Question: In the Django admin index page, the app and its models will normally be listed. How can the model objects also be listed in this index page? Instead of displaying just the app, I want to also display its model objects. How should it be customized?

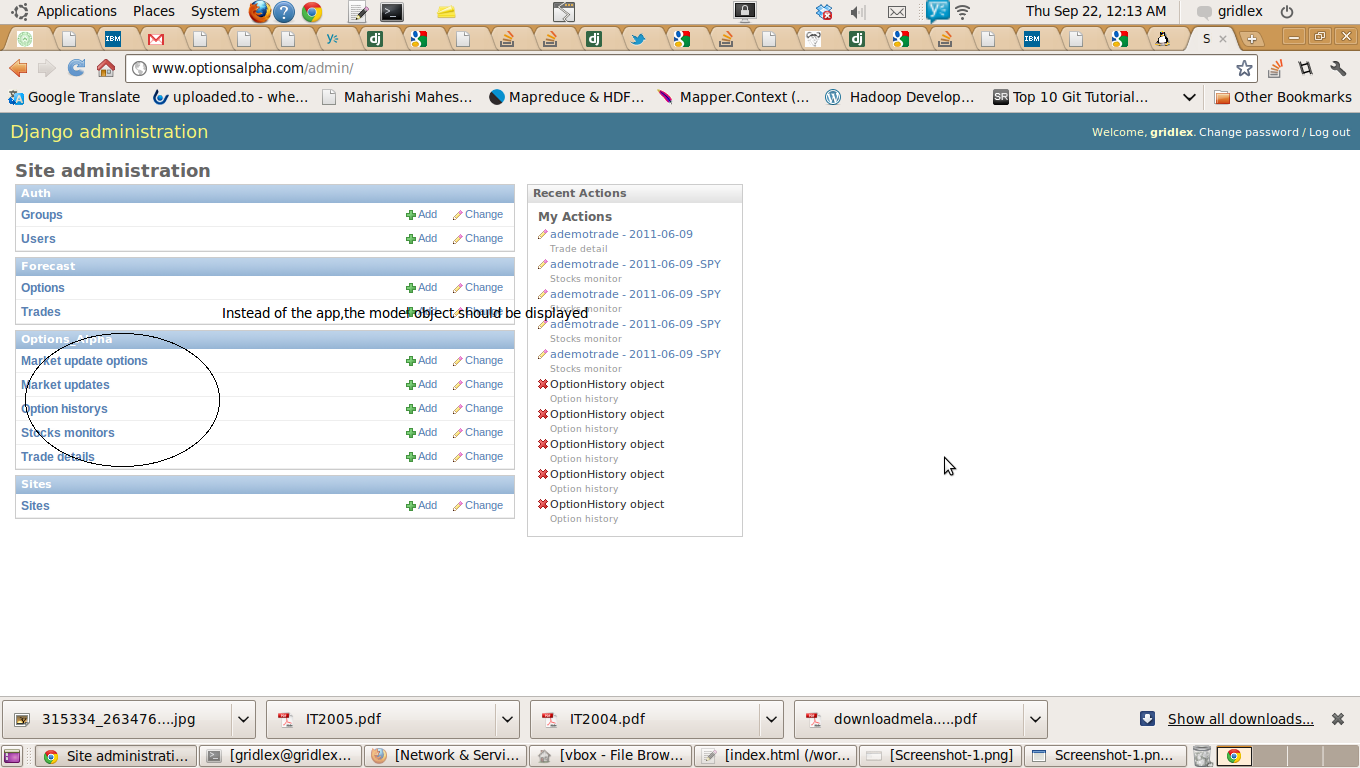
Answer: I wanted the same functionality for my site and added it by doing slight modifications to the core django system.
First we need a way to indicate which models should have their properties listed. Add the following code to the models for which you want the instances listed (in models.py):
'''
class Meta:
list_instances = True
'''
We need to modify Django to recognize and read this new attribute. In core-django file: db/models/options.py, roughly at line 22 append 'list_instances' to DEFAULT_NAMES:
'''
DEFAULT_NAMES = ('verbose_name', 'verbose_name_plural', 'db_table', 'ordering',
'unique_together', 'permissions', 'get_latest_by',
'order_with_respect_to', 'app_label', 'db_tablespace',
'abstract', 'managed', 'proxy', 'auto_created', 'list_instances')
'''
and in the same file, roughly at line 52, create a default field for this attribute right after the other attributes :
'''
self.list_instances = False
'''
:
We need to pass this information along to the template that generates the index page. In core-django file: contrib/admin/sites.py, inside index() method and inside the "if has_module_perms:" part, add the following code:
'''
instances = []
if (model._meta.list_instances == True):
instances = model_admin.queryset(None)
'''
This will create the list of instances to show, but only if the list_instance attribute is set. In the same file, a few lines further down, append these values to the "model_dict" construct.
'''
model_dict = {
'name': capfirst(model._meta.verbose_name_plural),
'admin_url': mark_safe('%s/%s/' % (app_label, model. __name__.lower())),
'perms': perms,
'list_instances':model._meta.list_instances,
'instances': instances,
}
'''
:
The final step is to modify the template to support this. Either edit the core-django file /contrib/admin/templates/admin/index.html or copy this file to the templates/admin/ directory of your specific app. Add a few lines after the standard code for generating rows to generate the "sub-rows" if applicable. Roughly at line 40, right between "/tr>" and "{% endfor %}":
'''
{% if model.list_instances %}
{% for instance in model.instances %}
<tr>
<td colspan="2" style="padding-left: 2em;">{{ instance }}</td>
{% if model.perms.change %}
<td><a href="{{ model.admin_url }}{{ instance.id }}/" class="changelink">{% trans 'Change' %}</a></td>
{% else %}
<td>&nbsp;</td>
{% endif %}
</tr>
{% endfor %}
{% endif %}
'''
This will cause the item to be listed with the name generated by the () method in the model.
:
Lo and behold! It should look something like this:

Edit:
:
If you want the instance names to be clickable too, just change the template (index.html) and replace:
'''
<td colspan="2" style="padding-left: 2em;">{{ instance }}</td>
'''
with:
'''
<td colspan="2" style="padding-left: 2em;">
{% if model.perms.change %}
<a href="{{ model.admin_url }}{{ instance.id}}">{{ instance }}</a>
{% else %}
{{ instance }}
{% endif %}
</td>
'''